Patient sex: F
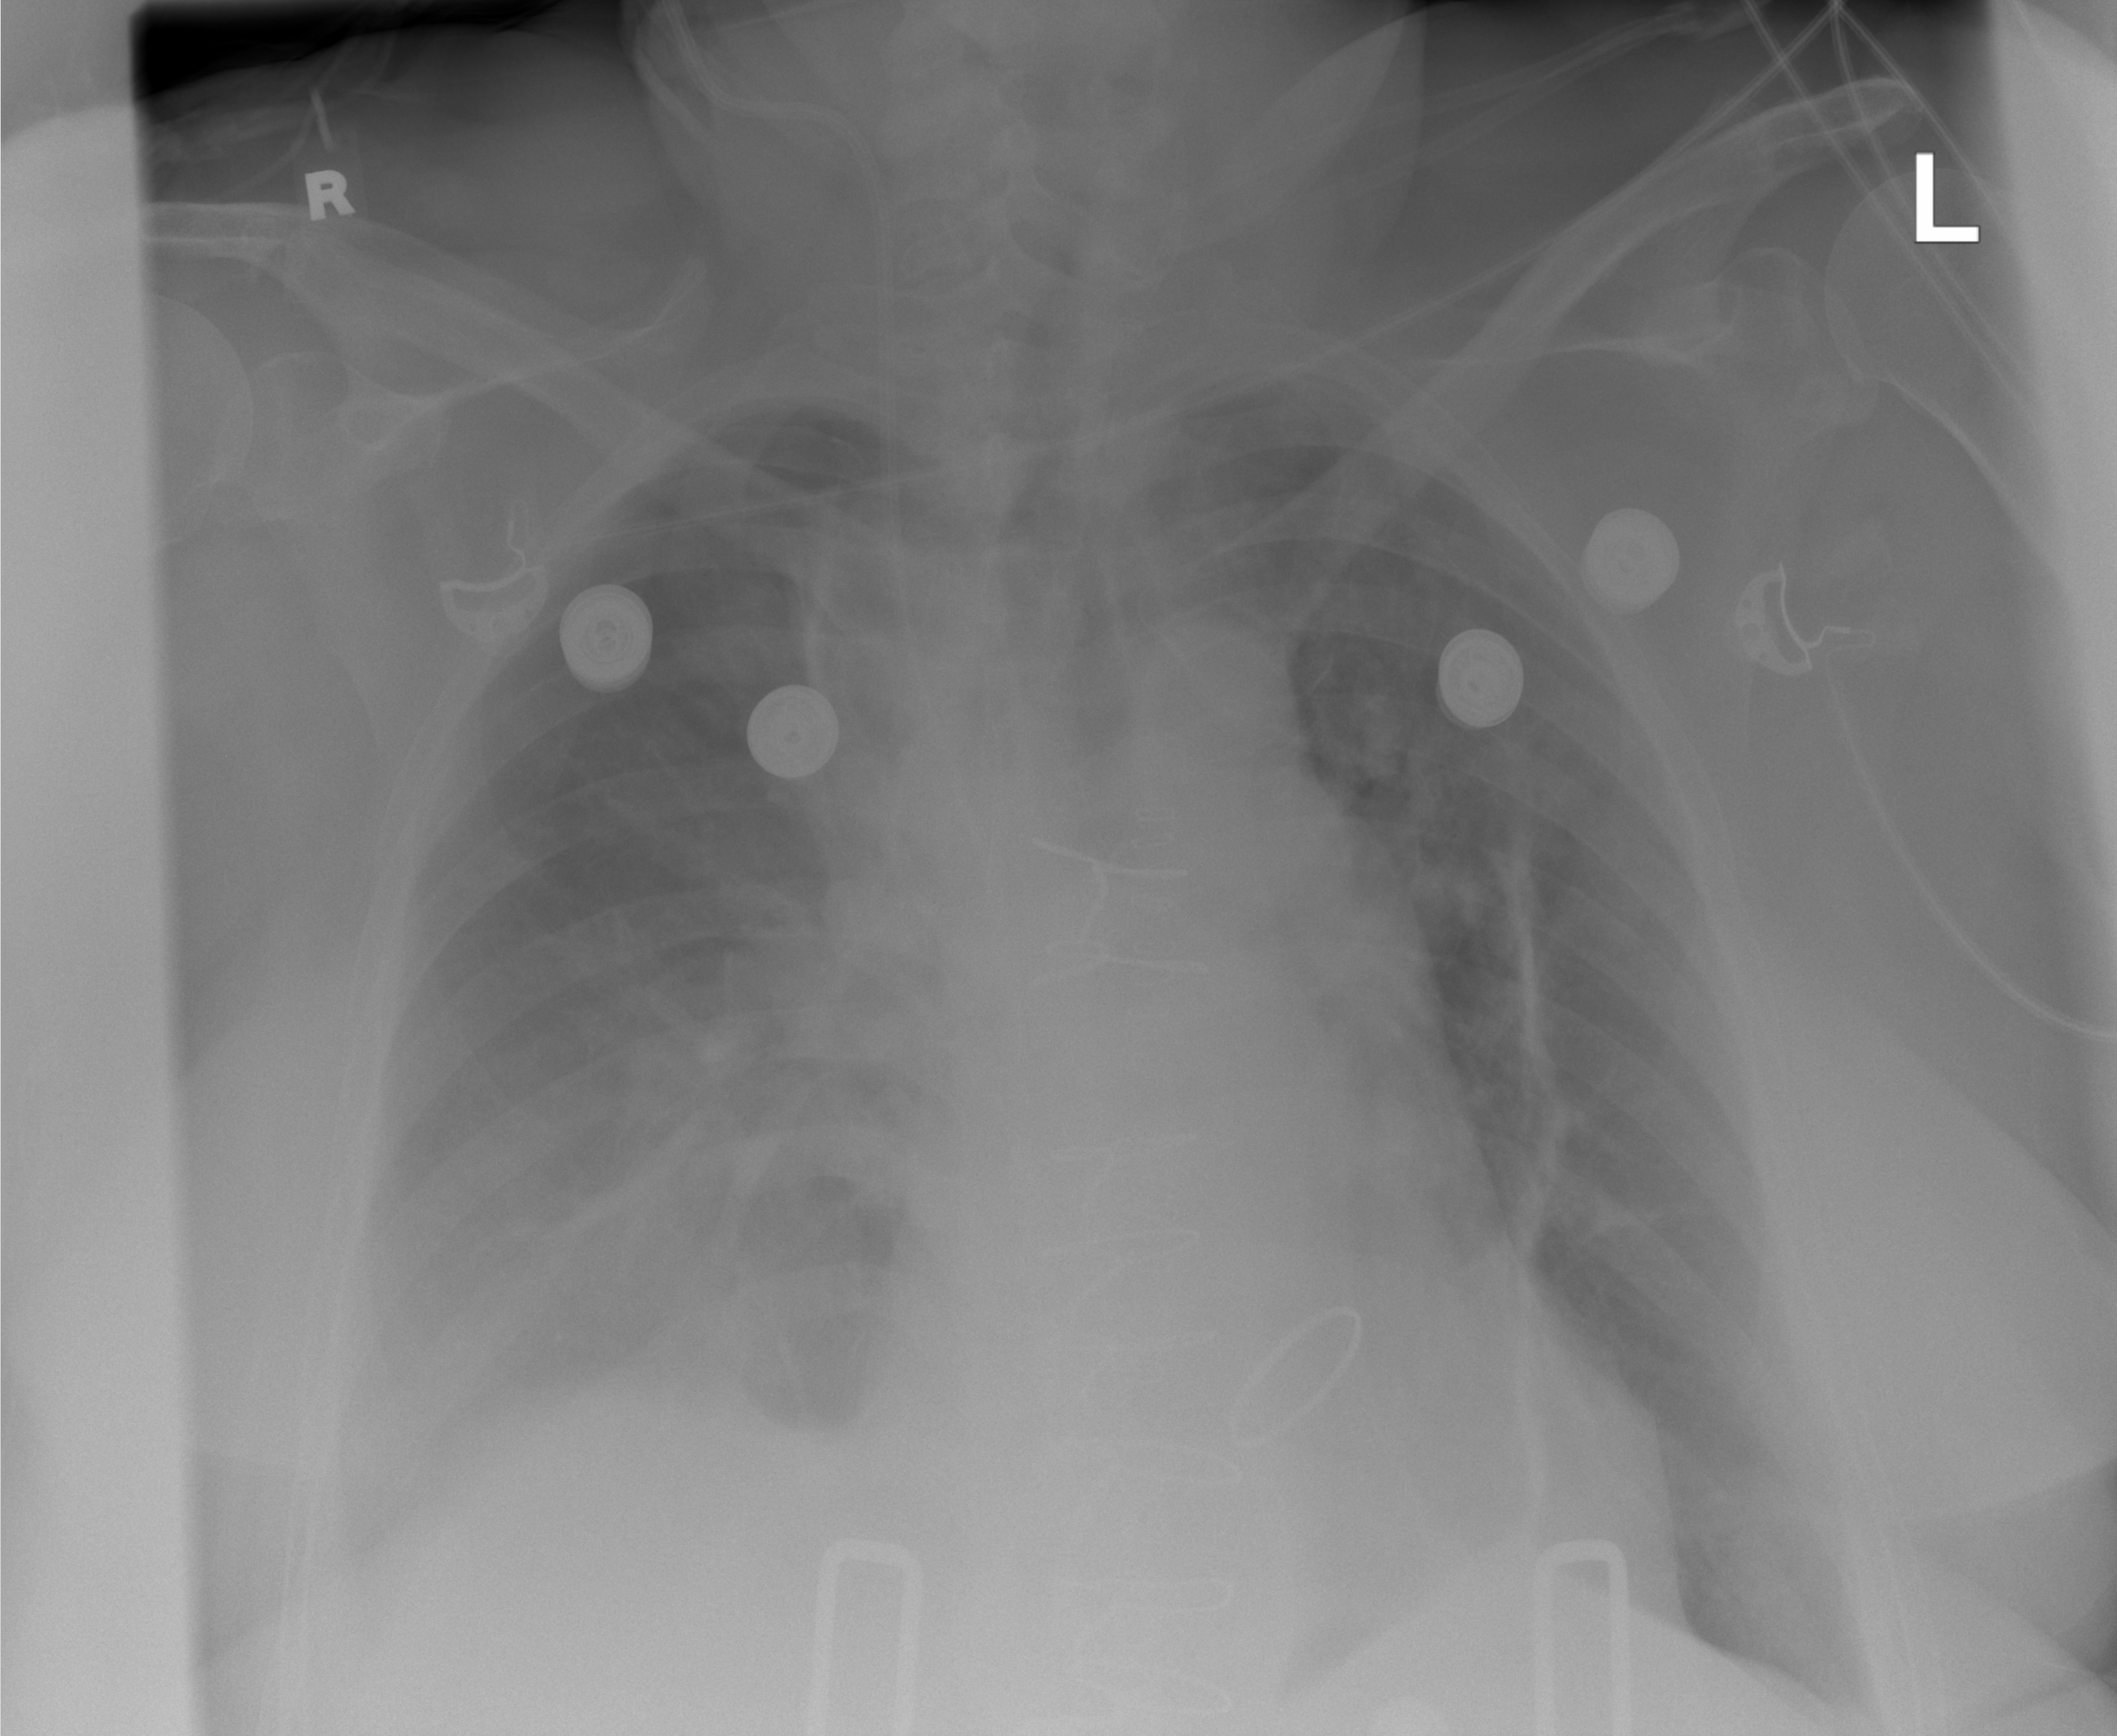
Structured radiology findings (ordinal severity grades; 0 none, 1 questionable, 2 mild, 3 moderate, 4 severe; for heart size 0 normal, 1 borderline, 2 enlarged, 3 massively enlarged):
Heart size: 0
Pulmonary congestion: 2
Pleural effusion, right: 2
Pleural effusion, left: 1
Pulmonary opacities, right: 2
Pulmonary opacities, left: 1
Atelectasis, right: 2
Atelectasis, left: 2